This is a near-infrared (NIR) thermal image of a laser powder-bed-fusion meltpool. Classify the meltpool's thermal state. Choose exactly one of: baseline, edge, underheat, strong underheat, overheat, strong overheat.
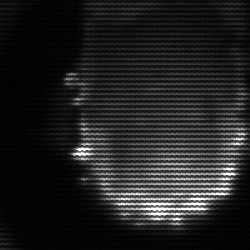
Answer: baseline